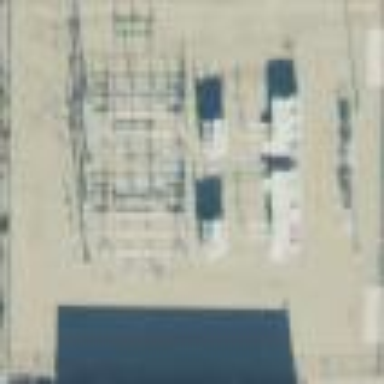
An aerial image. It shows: Power substation.